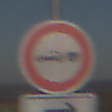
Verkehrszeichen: VerbotPersonenkraftwagenMitAnhaenger
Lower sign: RichtungsangabeDurchPfeile5
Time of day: MorningAfternoon
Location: Outdoor (Nature)
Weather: Clear
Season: Winter
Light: Natural